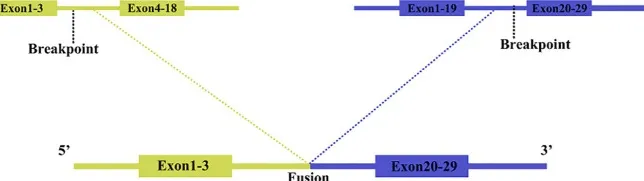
The schematic structure of the STRN-ALK fusion points.
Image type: chart (chart)